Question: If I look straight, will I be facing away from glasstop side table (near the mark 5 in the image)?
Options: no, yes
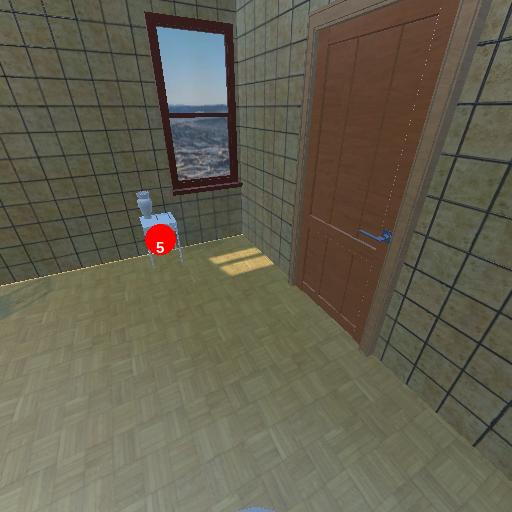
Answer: no